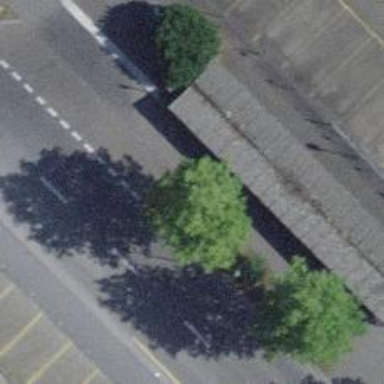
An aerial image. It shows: Motorcycle parking facility.